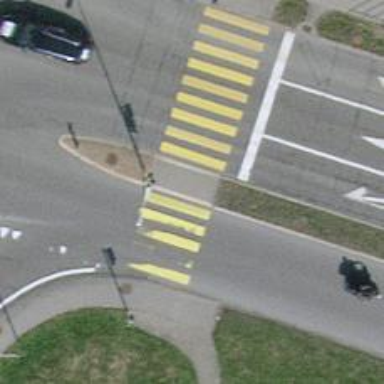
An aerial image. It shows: Crossing equipped with traffic signals. It is zebra crossing.